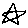
Label: star